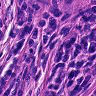
Metastatic tissue present: no